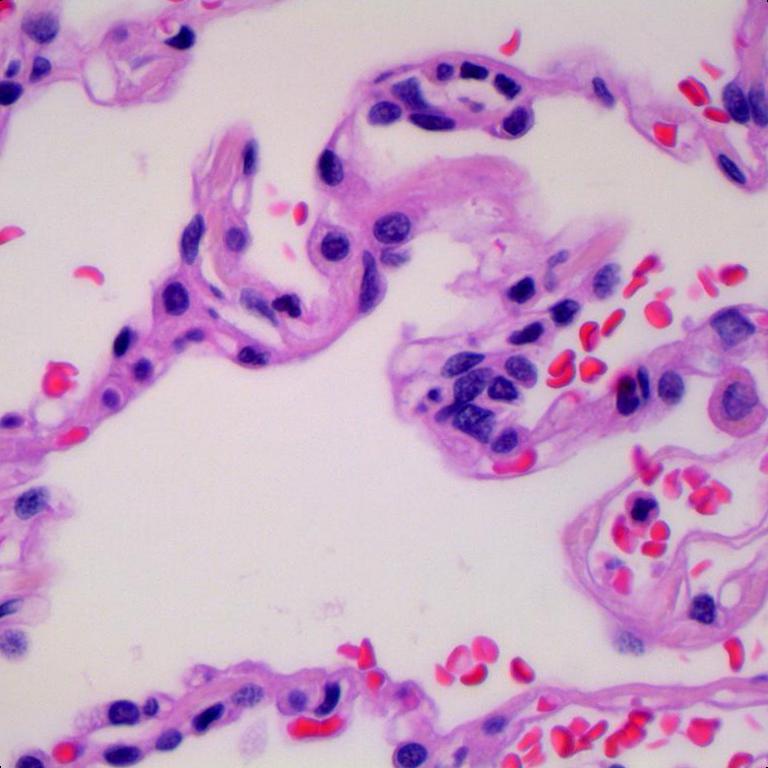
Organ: lung
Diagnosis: benign